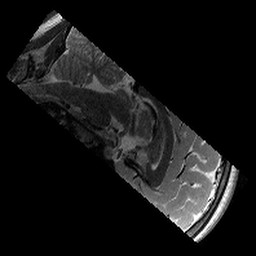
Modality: T2w
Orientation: sagittal
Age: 13
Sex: male
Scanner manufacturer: siemens
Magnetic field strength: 3 T
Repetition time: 9.23 s
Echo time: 0.067 s